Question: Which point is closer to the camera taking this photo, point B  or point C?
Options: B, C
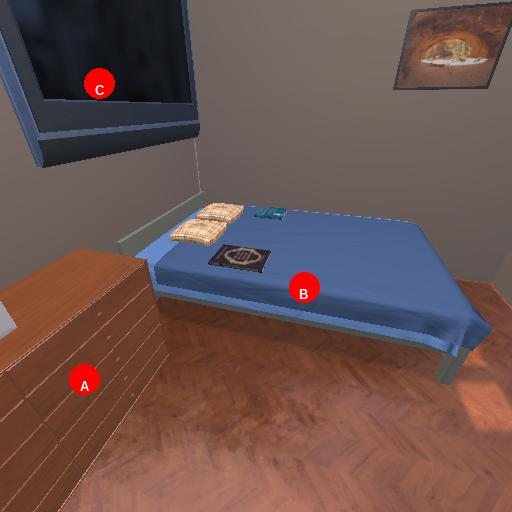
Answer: B